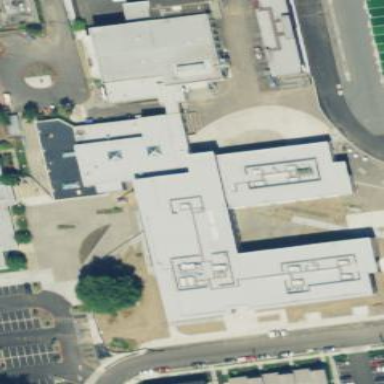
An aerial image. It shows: School building.